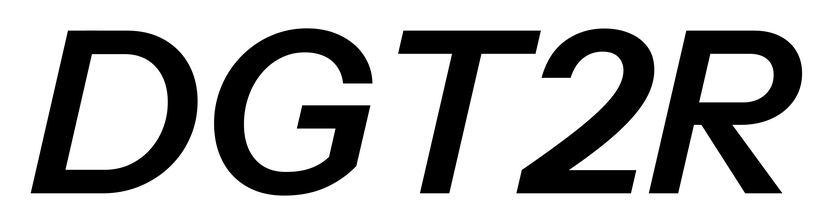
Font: InstrumentSans-Italic_SemiBold_Italic